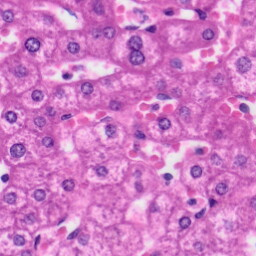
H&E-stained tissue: Liver